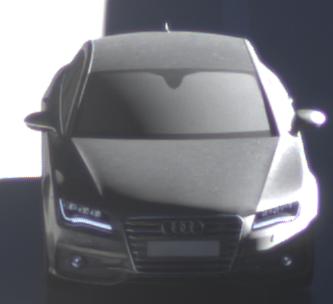
Make: Audi
Model: S7 Sportback cod
Detailed model: S7 (4G) Sportback
Model produced from: 2012/06
Model produced until: 2014/05
Doors: 5
Color: gray
Road condition: wet road
Daytime: morning or afternoon
Contrast: high contrast